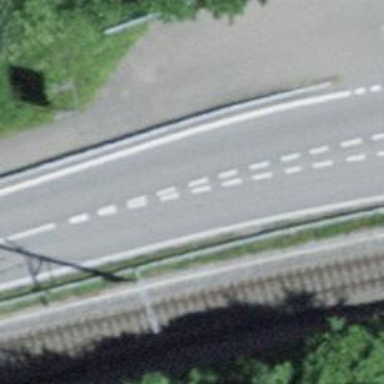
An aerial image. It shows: Asphalt footway.